Question: I have an exe file that I have to call with several parameters, and for this purpose I use a bat file. After I execute bat file command prompt does not close, but wait for me to press a key. Now I have to run this exe several times, and for this I want to run a script that will do it for me.
'''
i = 0
for path in Paths
outout = codecs.open('runExe.bat', 'w')
output.write(PathToExe + " -param1" + " -param2 " + param2Val[0] + " -param3 " + param3Val[0] + " -param4 " + param4Val[0] + " -param5 param5Val")
output.close()
subprocess.call(["regsvr32.exe", path, "-u", "-s"])
subprocess.call(["regsvr32.exe", path, "-s"])
subprocess.call("runExe.bat")
i + = 1
'''
where param3Val, param4Val, param5Val are lists with values for related command prompt parameters.
When I call this bat file, everything works perfectly for the first fun of exe, but after it executes, command promt waits for my respond. When I press any key, it closes and then exe file starts with different parameters.
So I want to eliminate with key-pressing thing. I tried to put "exit" to the end of the bat file, but it did not work. How can I close command prompt window from script, when exe finishes working?
Thanks in advance!

Upd1: sarmold's way of doing thing works fine, but I think this it is exe (console application) that is waiting for my response. Smth in exe file prevents console window from closing, but I do not have access to sources. How can I close it's window after it executes?
Upd2: I have tried to add "shell" call after subprocess.call, but this does not seem to work either, still have to respond to the console manually :(
'''
shell = win32com.client.Dispatch("WScript.Shell")
shell.AppActivate("Command Prompt")
shell.SendKeys("cls(ENTER)")
'''
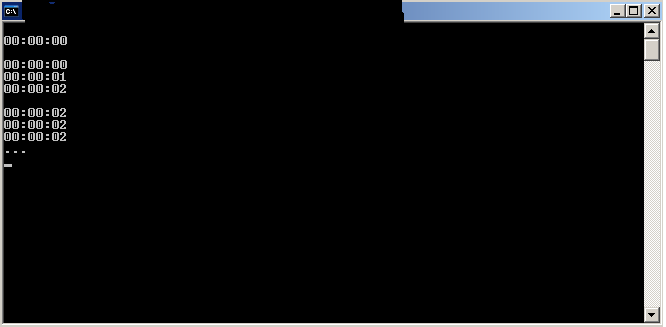
Answer: There are two possible approaches here:
1. Make only a single bat file that contains all your commands, including the regsvr32.exe commands, and execute that.
2. Have the Python script do everything for you.
For the first approach, use the <URL> Write the contents of your three commands to the batch file within the loop -- so you wind up with a batch file that includes all the commands you need.
Then call the 'subprocess.call()' command once, outside the loop, at the end of the script, to run the entire thing.
For the second approach, remove the batch-file writing and run your 'PathToExe' using Python's 'subprocess.call()'. It's almost as simple as deleting all lines that work with 'output', but change 'output.write()' to 'subprocess.call()' -- and obviously, fiddle with the contents a little bit so they work for 'subprocess.call()' directly.